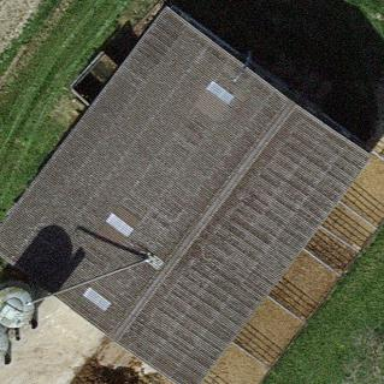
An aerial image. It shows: Farm building.